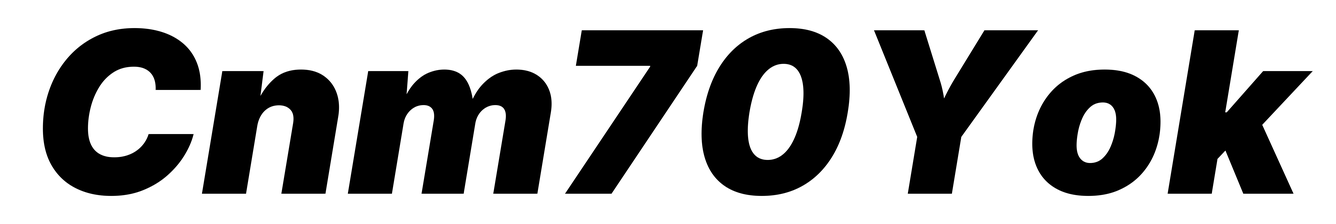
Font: Inter-Italic_Black_Italic